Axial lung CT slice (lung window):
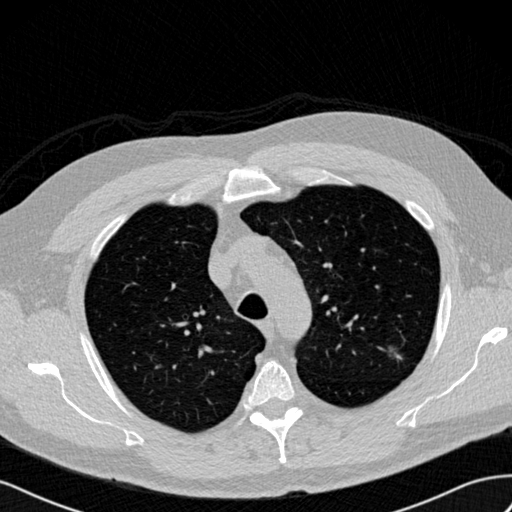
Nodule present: yes
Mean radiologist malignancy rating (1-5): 3.667